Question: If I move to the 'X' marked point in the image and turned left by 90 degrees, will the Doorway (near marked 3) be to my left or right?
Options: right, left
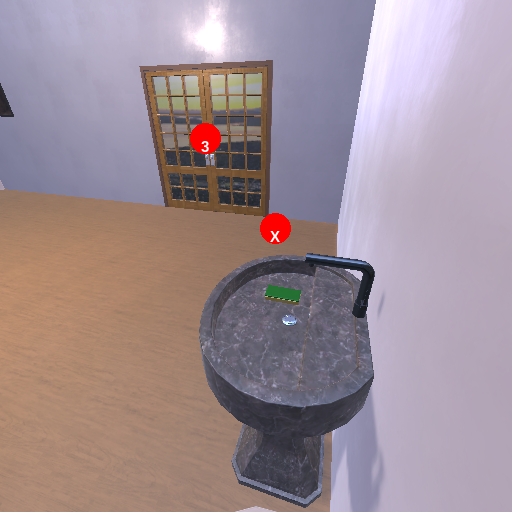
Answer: right